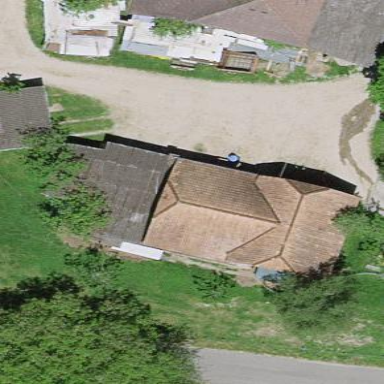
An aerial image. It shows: Shed.